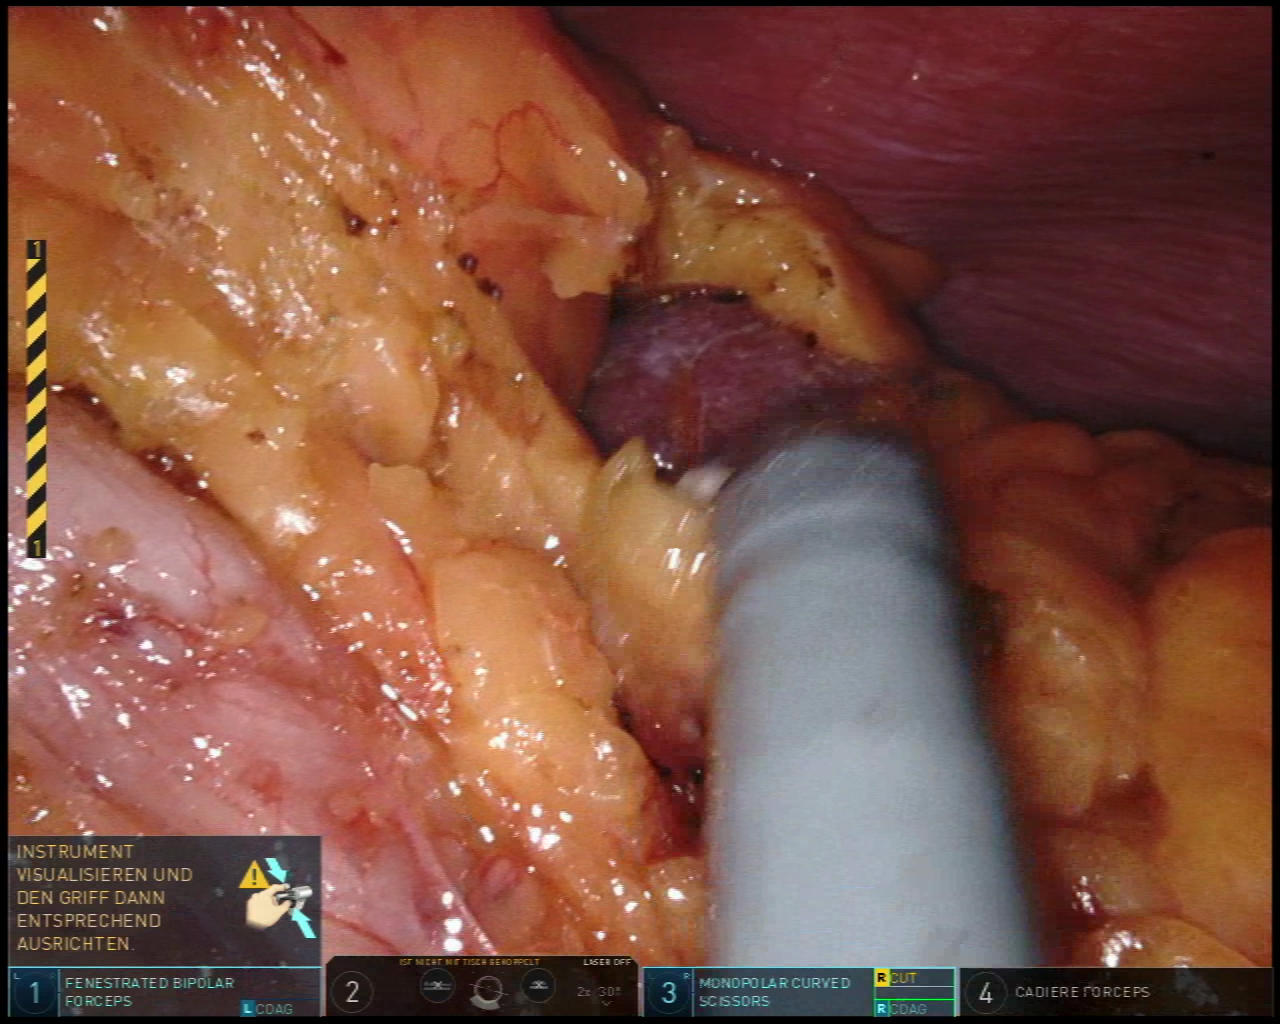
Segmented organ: stomach
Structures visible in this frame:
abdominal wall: yes
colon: no
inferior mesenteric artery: no
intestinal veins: no
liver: no
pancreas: no
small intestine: no
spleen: yes
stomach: yes
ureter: no
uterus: no
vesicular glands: no